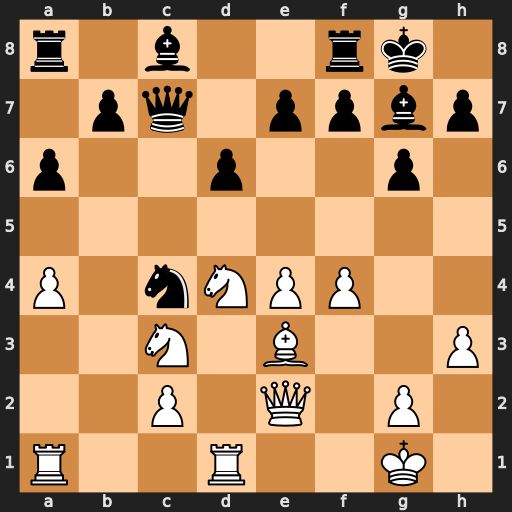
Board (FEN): r1b2rk1/1pq1ppbp/p2p2p1/8/P1nNPP2/2N1B2P/2P1Q1P1/R2R2K1
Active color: w
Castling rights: -
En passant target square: -
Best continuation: Nd5 Qd8 Qxc4